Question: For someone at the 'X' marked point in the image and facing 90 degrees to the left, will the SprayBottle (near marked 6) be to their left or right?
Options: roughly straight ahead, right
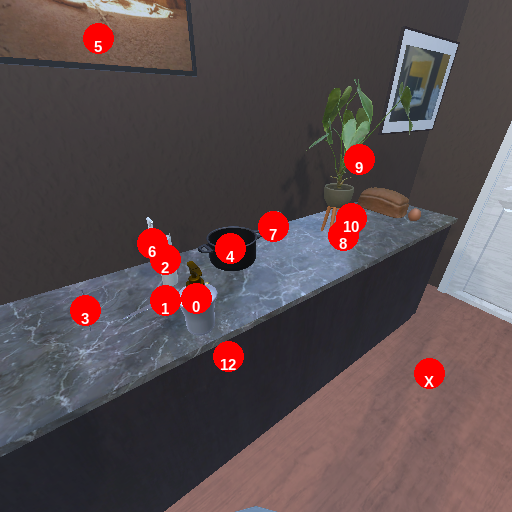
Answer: roughly straight ahead